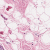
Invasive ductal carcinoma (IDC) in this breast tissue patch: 0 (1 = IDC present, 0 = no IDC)